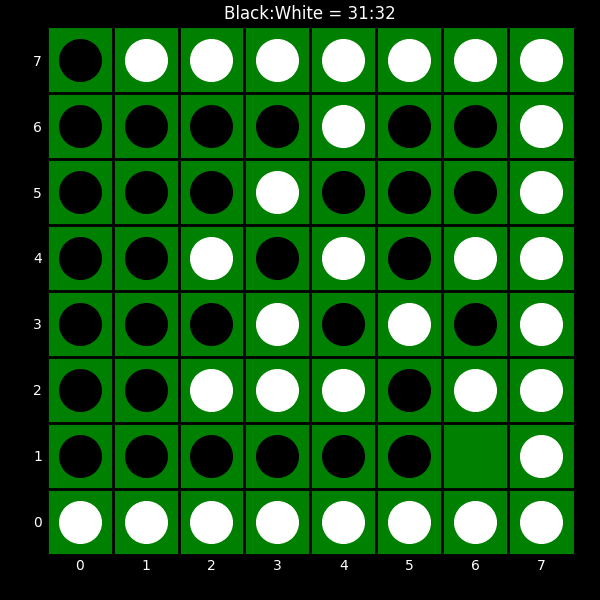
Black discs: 31
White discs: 32